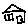
Label: house